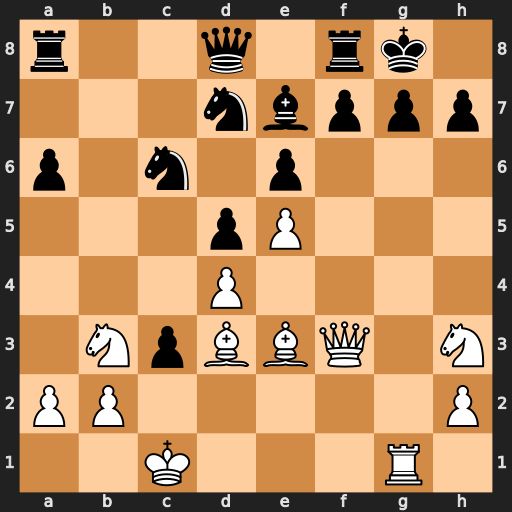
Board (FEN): r2q1rk1/3nbppp/p1n1p3/3pP3/3P4/1NpBBQ1N/PP5P/2K3R1
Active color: w
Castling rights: -
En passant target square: -
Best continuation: Bxh7+ Kxh7 Qh5+ Kg8 Bh6